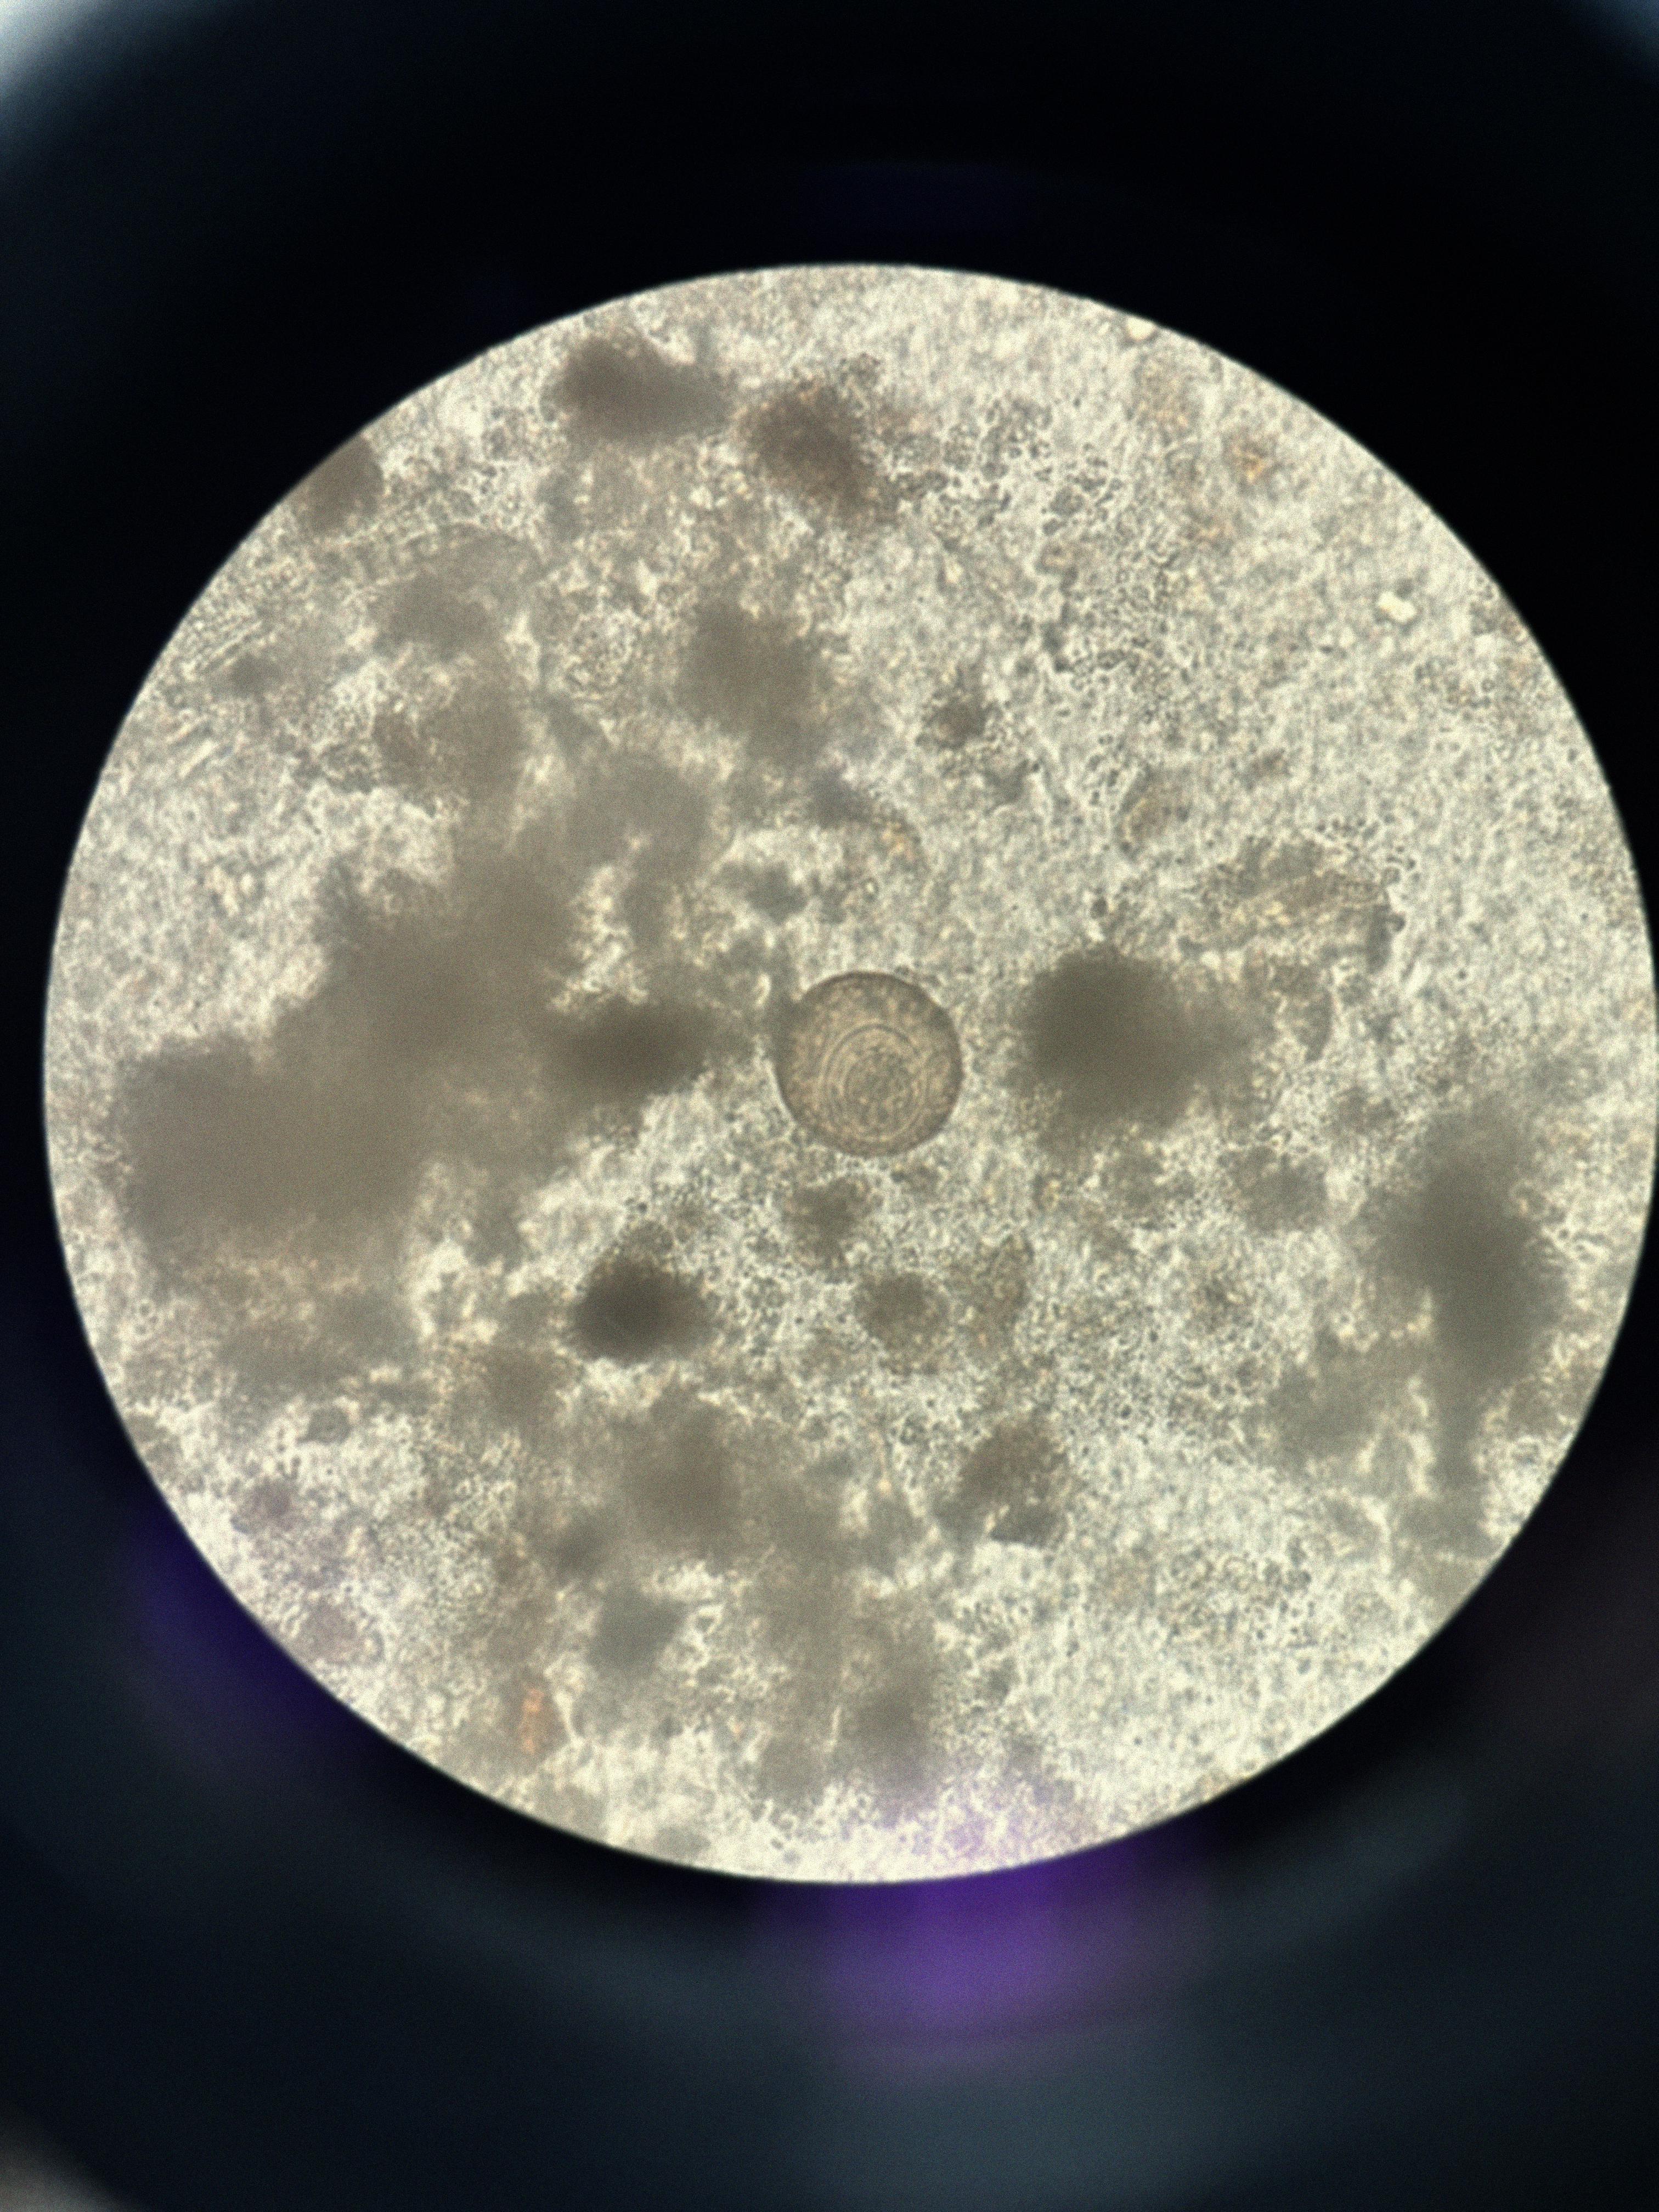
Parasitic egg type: Hymenolepis diminuta